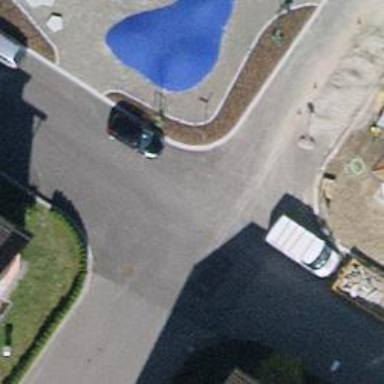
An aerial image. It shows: Bollard.